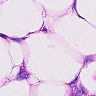
Metastatic tissue present: yes